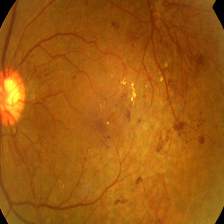
Diabetic retinopathy grade: Severe